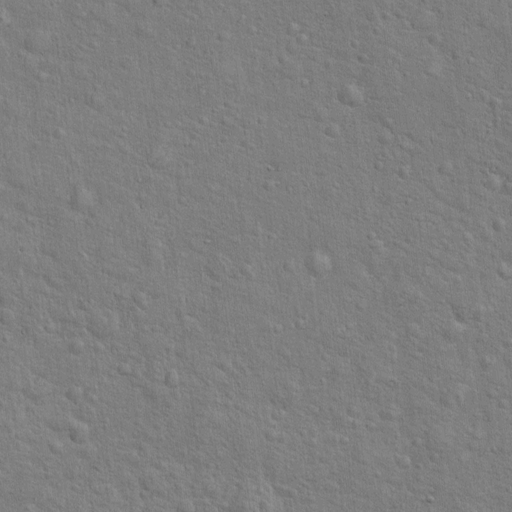
Classes present: Background